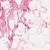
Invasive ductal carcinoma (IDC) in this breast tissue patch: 0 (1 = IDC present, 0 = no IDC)